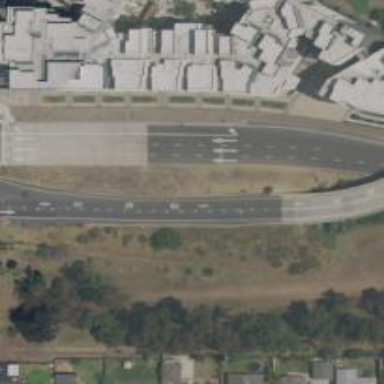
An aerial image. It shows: Motorway link.